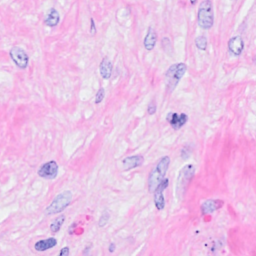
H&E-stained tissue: Breast